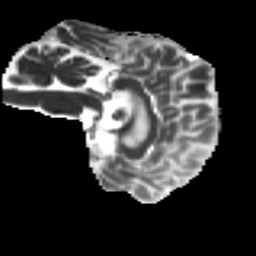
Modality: MD
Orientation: sagittal
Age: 64
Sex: male
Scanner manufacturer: ge
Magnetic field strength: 3 T
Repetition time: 7.8 s
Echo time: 0.0607 s